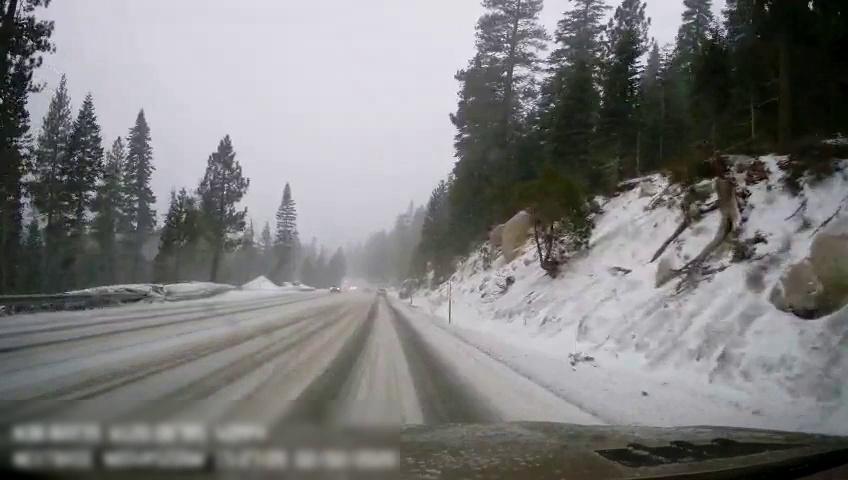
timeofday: Day
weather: Snowy
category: Drivable Space
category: Vehicles | SUV
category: Vehicles | Car